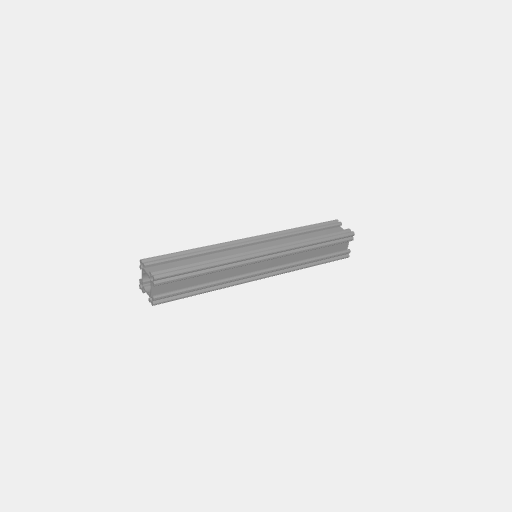
Part: GoRAIL168